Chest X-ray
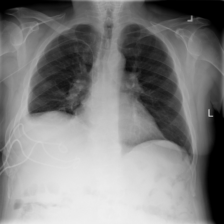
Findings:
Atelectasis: positive
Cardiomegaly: negative
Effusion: negative
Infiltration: negative
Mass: negative
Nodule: negative
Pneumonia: negative
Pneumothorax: negative
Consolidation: negative
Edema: negative
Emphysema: negative
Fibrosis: negative
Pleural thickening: negative
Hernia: negative